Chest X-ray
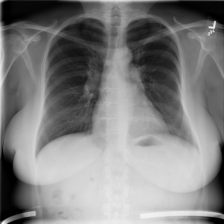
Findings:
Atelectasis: negative
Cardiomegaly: negative
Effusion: negative
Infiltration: negative
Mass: negative
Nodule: negative
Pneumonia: negative
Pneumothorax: negative
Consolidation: negative
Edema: negative
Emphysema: negative
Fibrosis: negative
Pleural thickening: negative
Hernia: negative